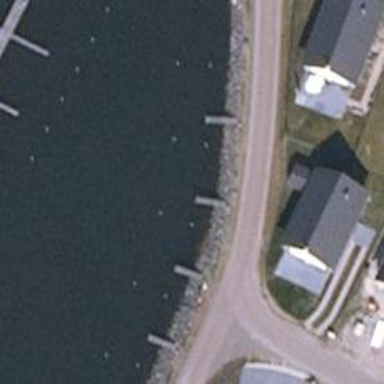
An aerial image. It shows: Man-made pier.